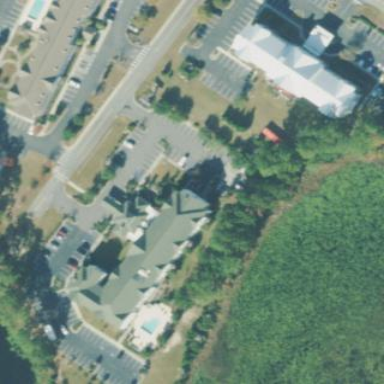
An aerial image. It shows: Hotel building.